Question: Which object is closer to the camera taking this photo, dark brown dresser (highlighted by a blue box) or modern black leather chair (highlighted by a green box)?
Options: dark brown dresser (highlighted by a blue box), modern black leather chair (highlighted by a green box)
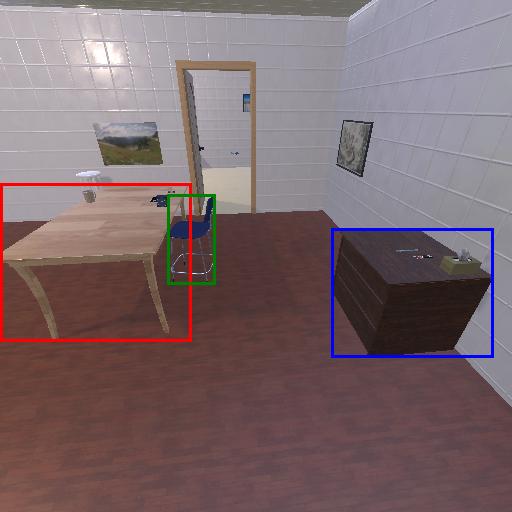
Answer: dark brown dresser (highlighted by a blue box)